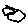
Label: hexagon